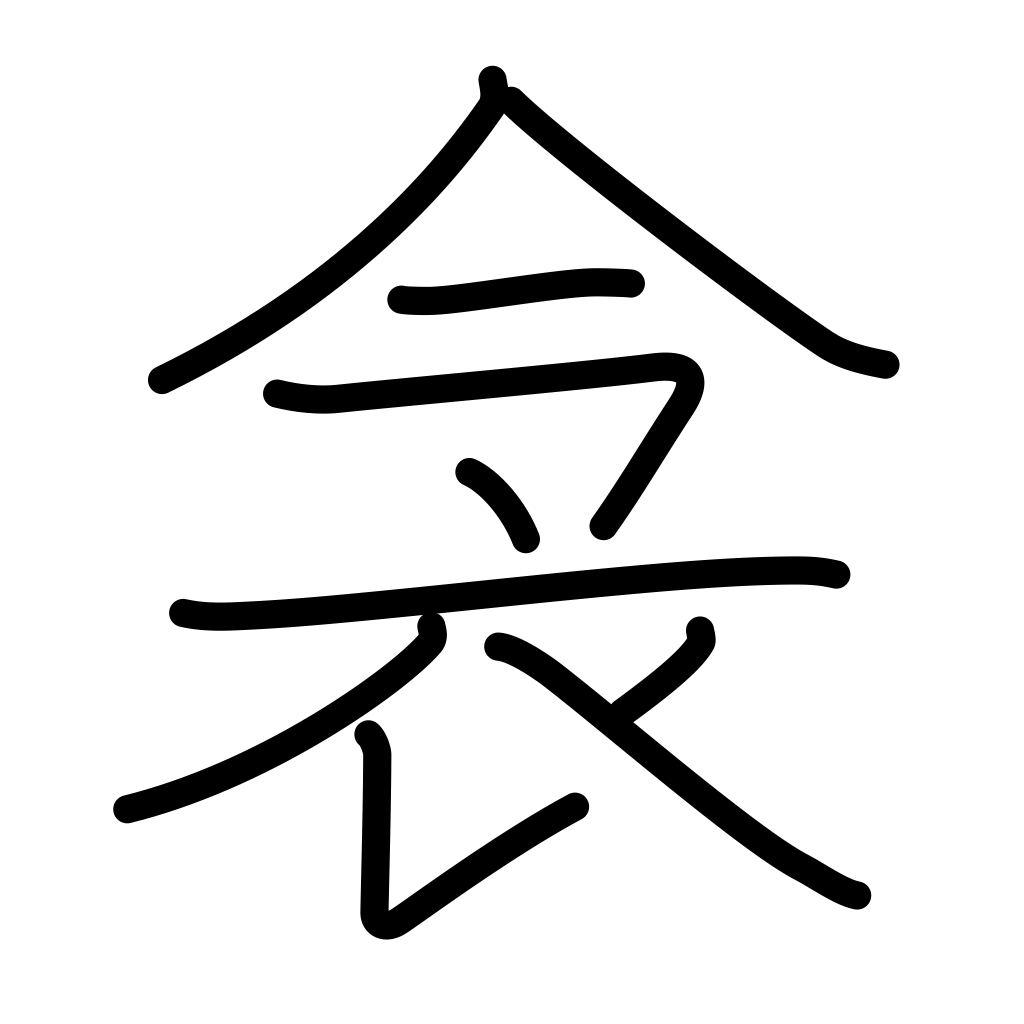
Meaning: quilt, bedding